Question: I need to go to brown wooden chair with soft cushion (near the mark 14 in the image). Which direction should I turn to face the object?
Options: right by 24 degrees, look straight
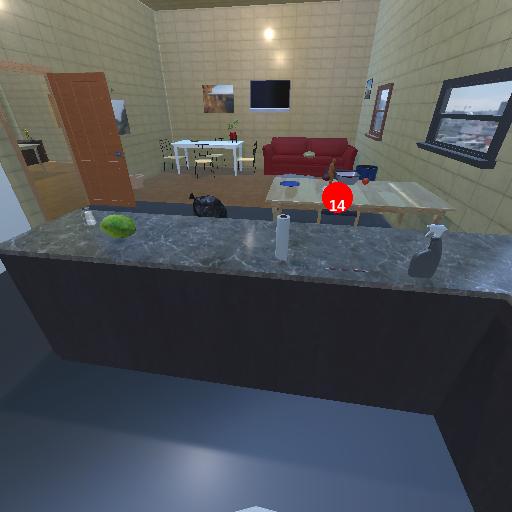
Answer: right by 24 degrees